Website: apple
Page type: cart
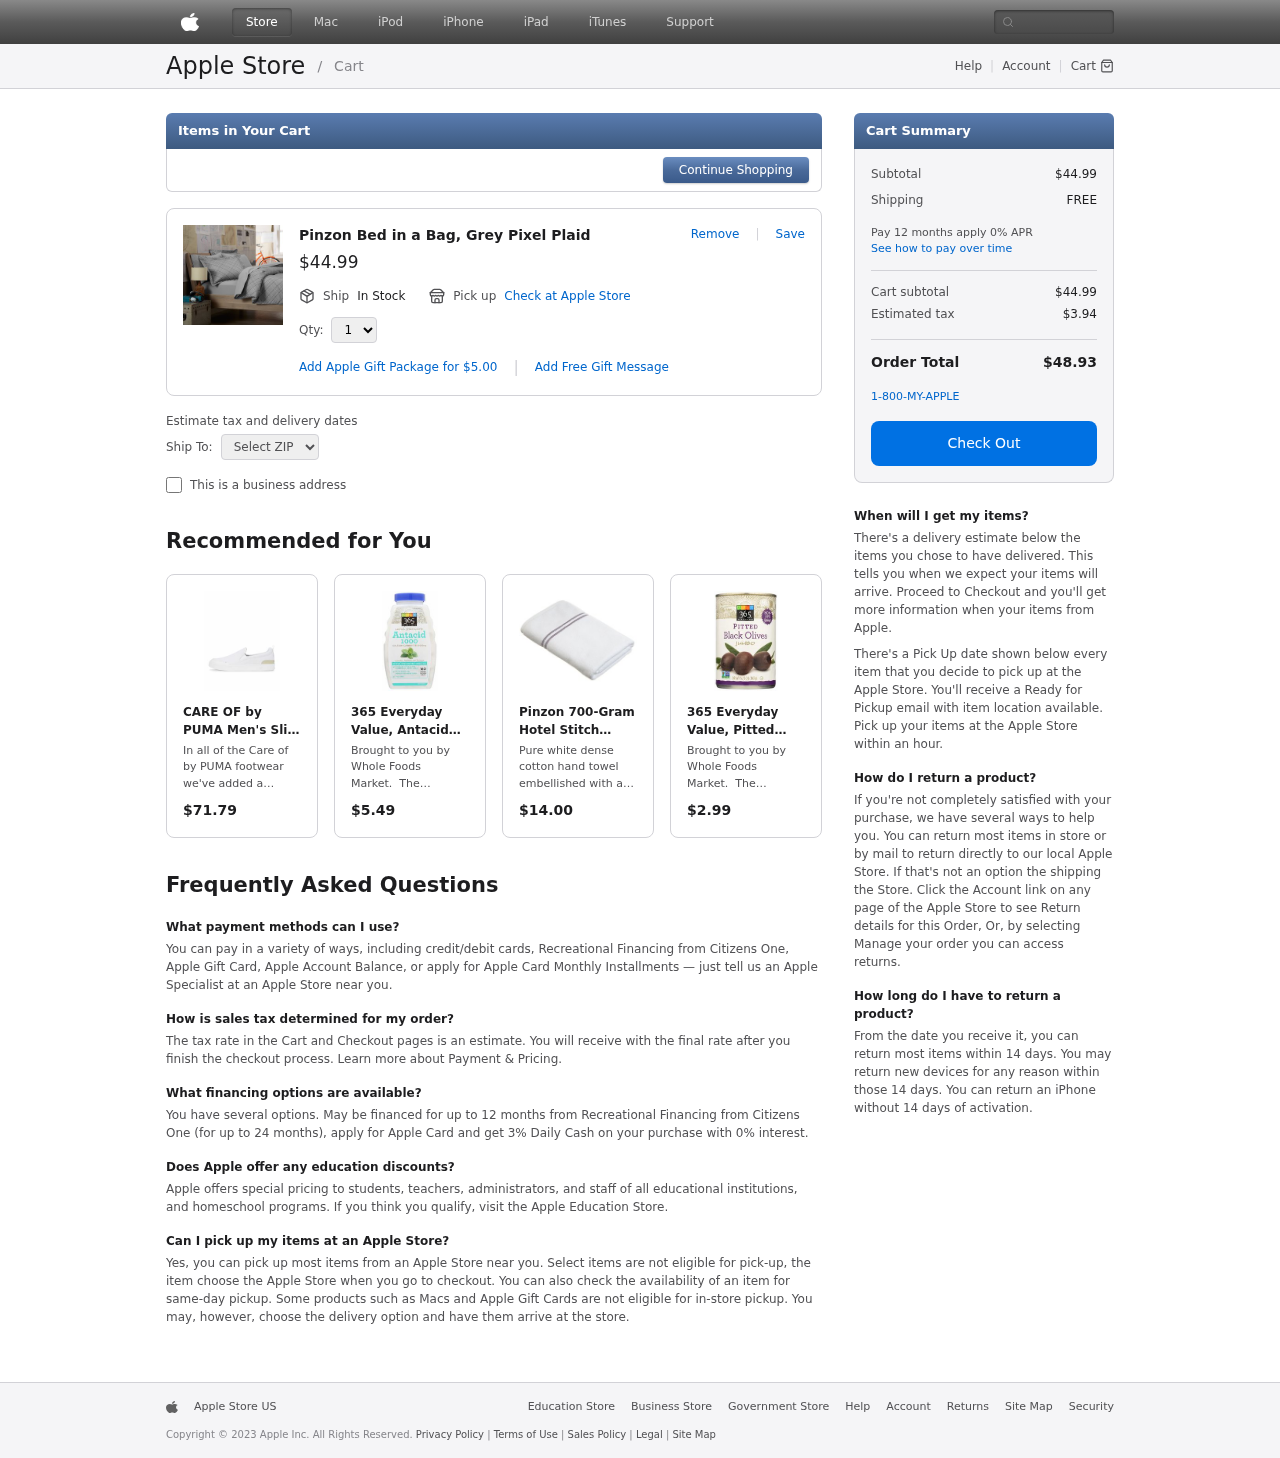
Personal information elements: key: PII_POSTCODE
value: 37140
Product elements: key: PRODUCT1_NAME
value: Pinzon Bed in a Bag, Grey Pixel Plaid
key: PRODUCT1_PRICE
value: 44.99
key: PRODUCT1_QUANTITY
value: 1
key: PRODUCT2_DESC
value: In all of the Care of by PUMA footwear we've added a cushioned insole that is flexible and breathable to keep you comfortable throughout your busy lifestyle
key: PRODUCT2_NAME
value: CARE OF by PUMA Men's Slip On Court Low-Top Sneakers, White White Oatmeal, US 7.5
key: PRODUCT2_PRICE
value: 71.79
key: PRODUCT3_DESC
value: Brought to you by Whole Foods Market.  The packaging for this product has a fresh new look. During this transition, you may get the original packaging or the new packaging in your order, but the produ
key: PRODUCT3_NAME
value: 365 Everyday Value, Antacid 1000, 160 ct
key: PRODUCT3_PRICE
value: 5.49
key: PRODUCT4_DESC
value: Pure white dense cotton hand towel embellished with a double row of colored satin stitching; made in Portugal
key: PRODUCT4_NAME
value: Pinzon 700-Gram Hotel Stitch Hand Towel, Smokey Plum
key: PRODUCT4_PRICE
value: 14
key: PRODUCT5_DESC
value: Brought to you by Whole Foods Market.  The packaging for this product has a fresh new look. During this transition, you may get the original packaging or the new packaging in your order, but the produ
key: PRODUCT5_NAME
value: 365 Everyday Value, Pitted Black Olives, Jumbo, 5.75 oz
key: PRODUCT5_PRICE
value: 2.99
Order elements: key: ORDER_SUBTOTAL
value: $44.99
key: ORDER_SHIPPING_COST
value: FREE
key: ORDER_SUBTOTAL2
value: $44.99
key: ORDER_TAX
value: $3.94
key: ORDER_TOTAL
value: $48.93